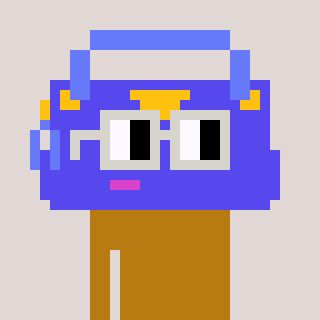
a pixel art character with square light gray glasses, a bag-shaped head and a gold-colored body on a warm background